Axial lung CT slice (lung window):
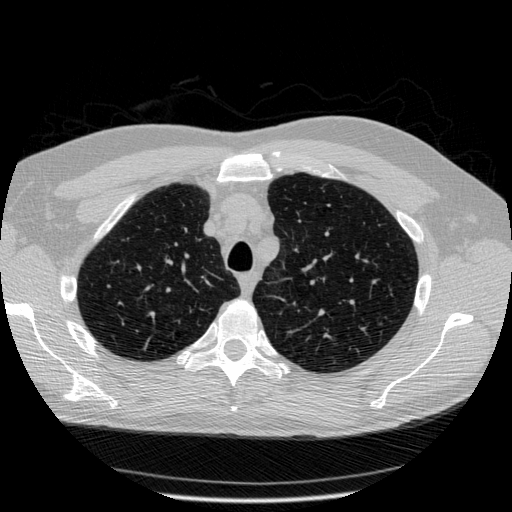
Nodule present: no